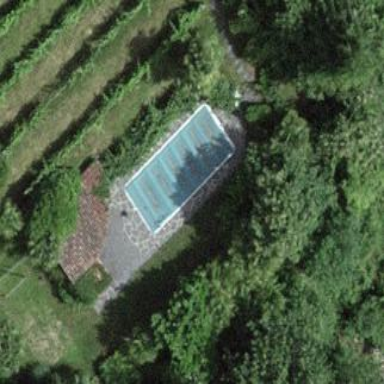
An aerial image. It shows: Swimming pool located in leisure land.